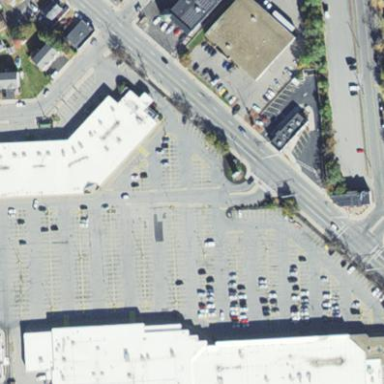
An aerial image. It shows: Retail area.